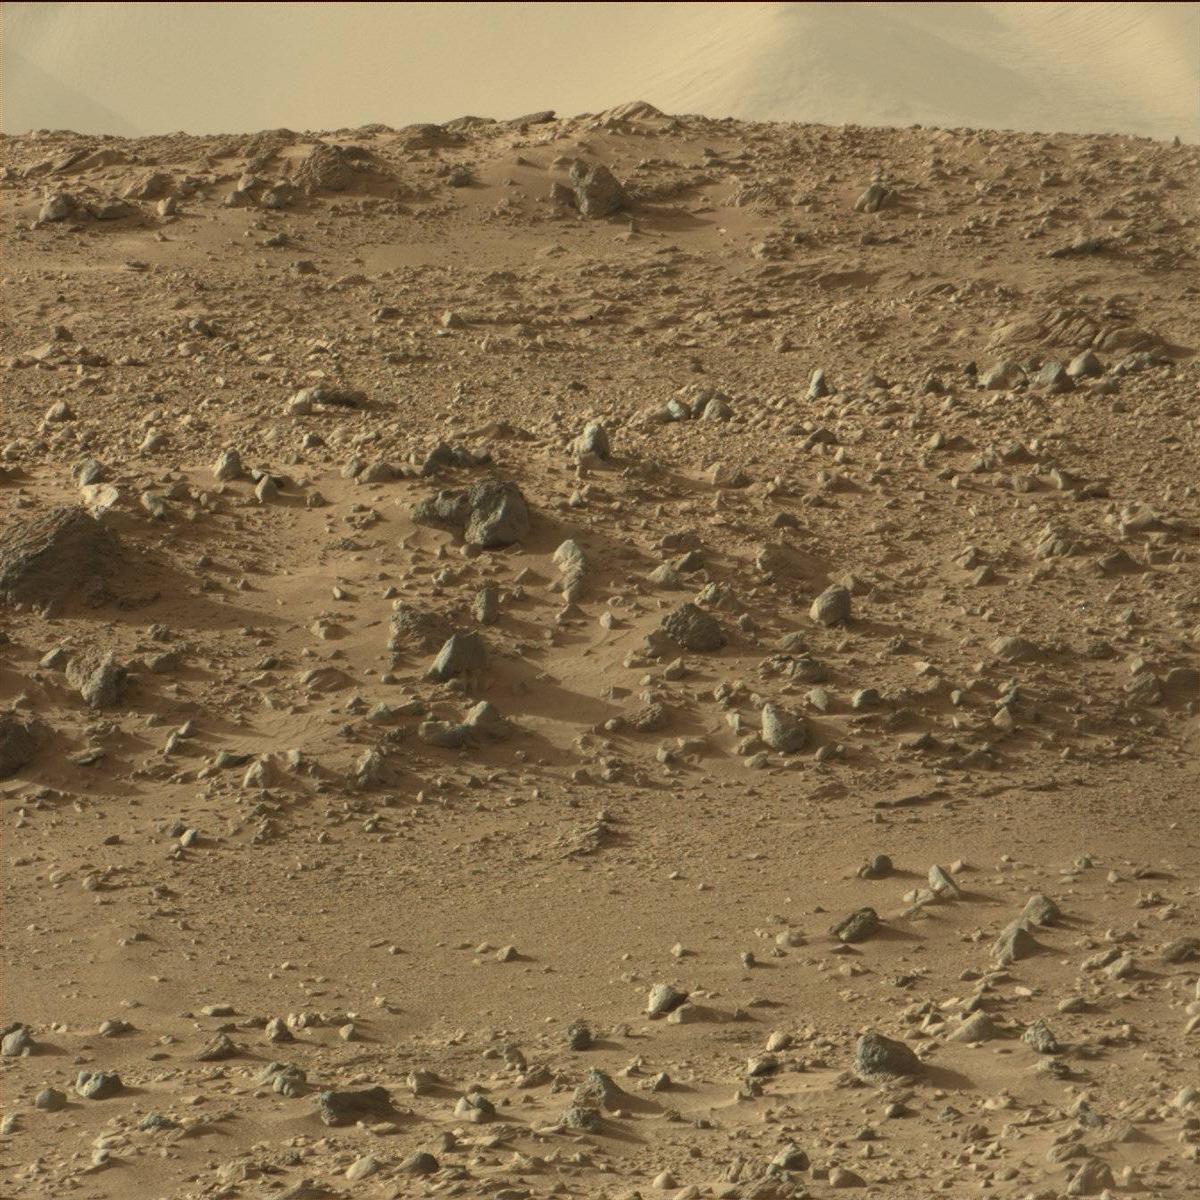
Terrain classes present: Bedrock, Ridge, Sand / Soil